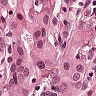
Metastatic tissue present: yes